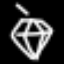
Label: diamond